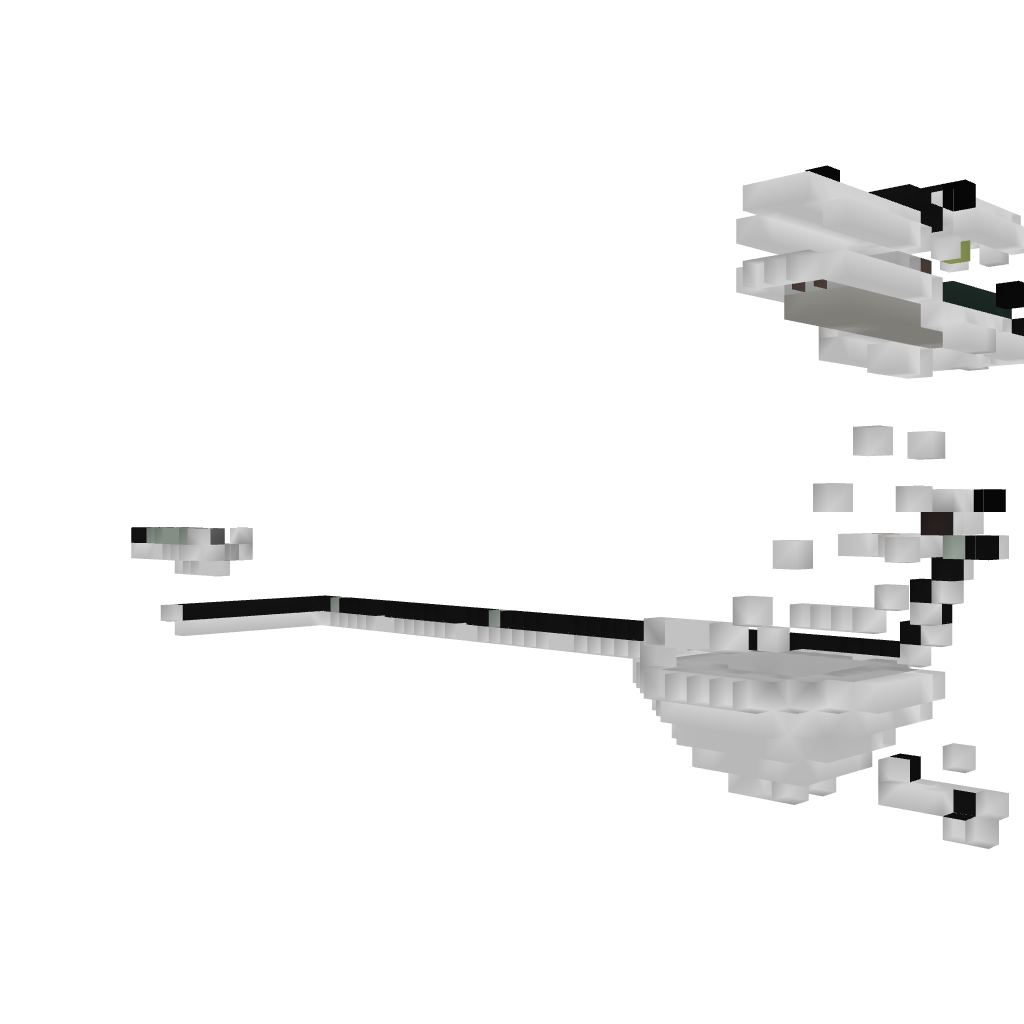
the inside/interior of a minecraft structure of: TNT Mob Trap-Death Bowl